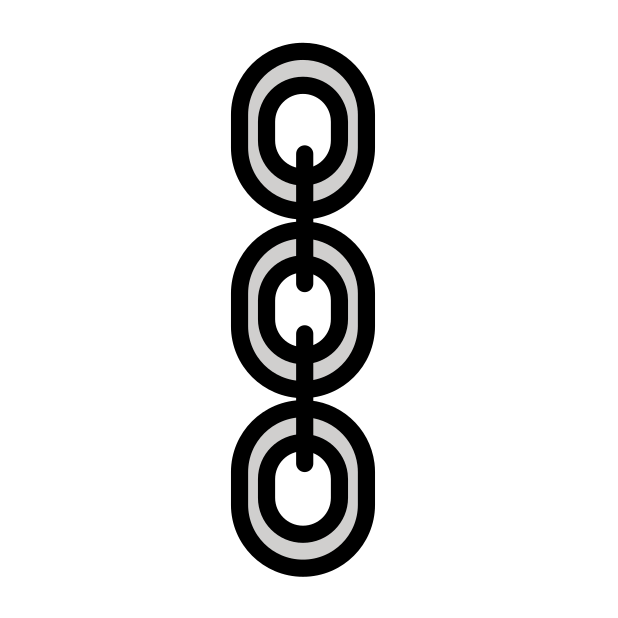
chains